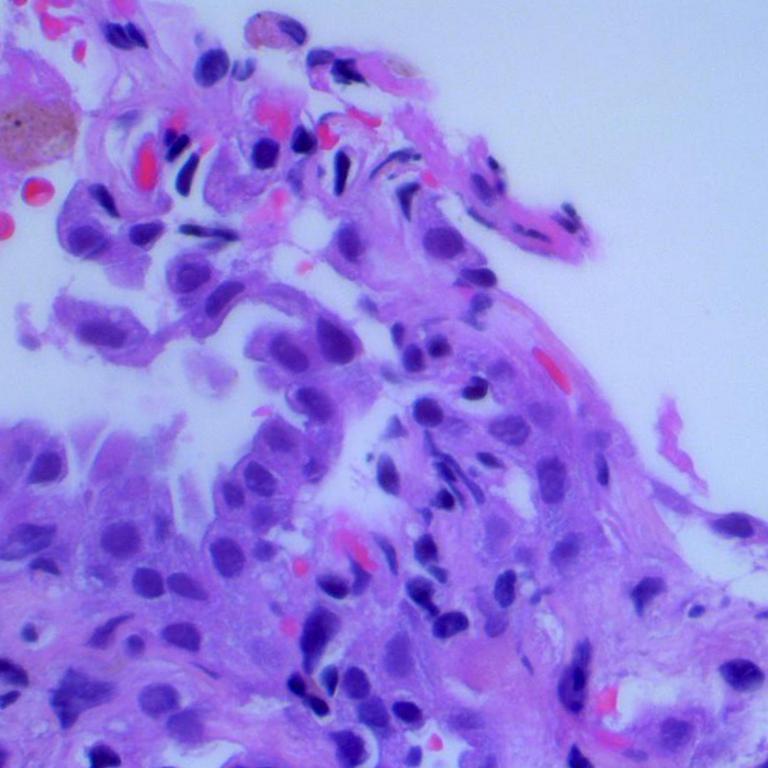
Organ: lung
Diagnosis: adenocarcinomas